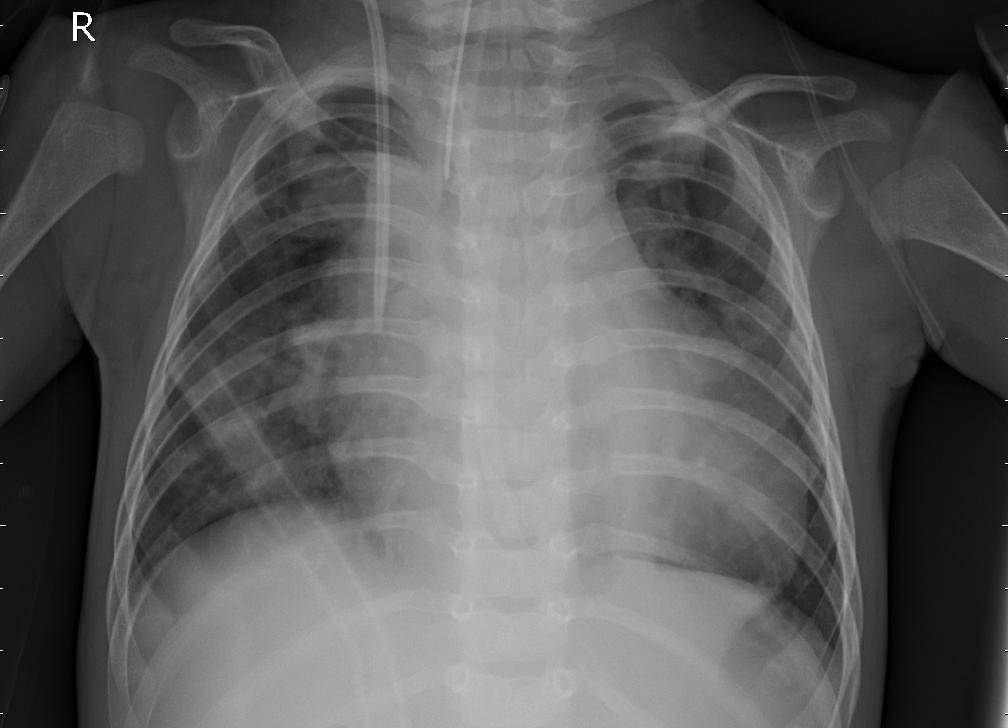
Diagnosis: PNEUMONIA